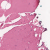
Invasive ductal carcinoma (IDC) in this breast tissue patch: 0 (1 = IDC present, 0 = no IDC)